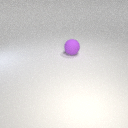
large purple rubber sphere